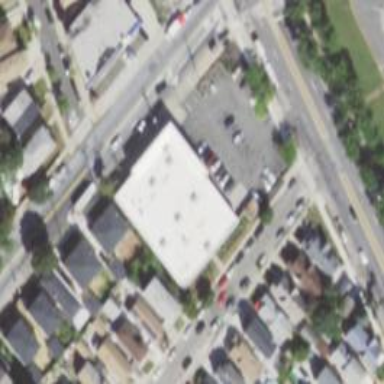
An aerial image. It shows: Pharmacy.